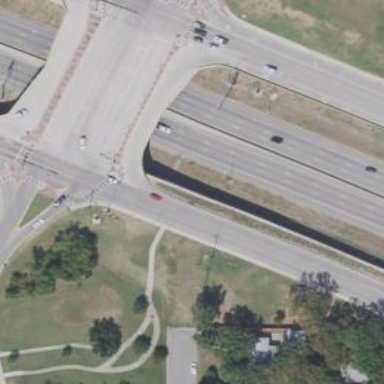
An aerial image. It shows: Secondary link road crossing over bridge.